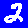
Digit: 2